Interaction volume radius: 10 \u00c5
Interaction volume height: 15 \u00c5
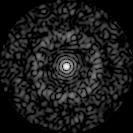
Disorder parameter: 0.8602